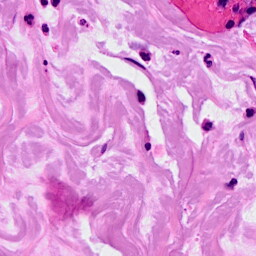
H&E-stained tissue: Breast